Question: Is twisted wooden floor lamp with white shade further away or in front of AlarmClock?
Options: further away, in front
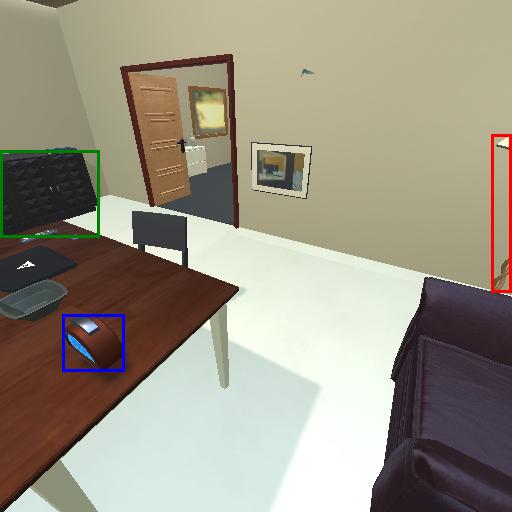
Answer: further away